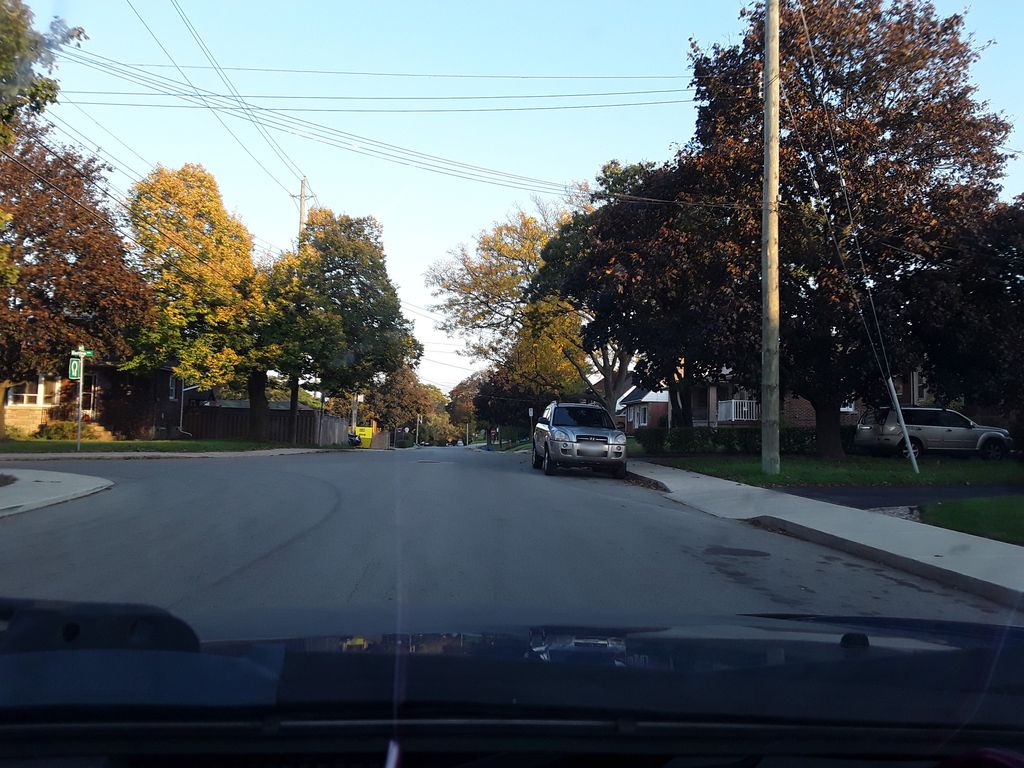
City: hamilton